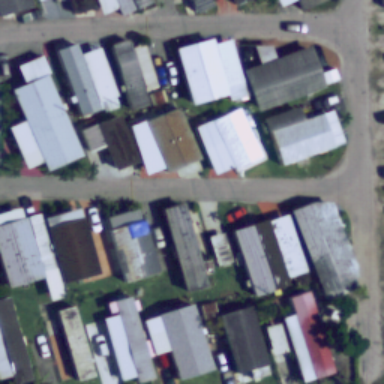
Many mobile homes arranged neatly in the mobile home park .